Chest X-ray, AP view. Patient: 28 years old, sex M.
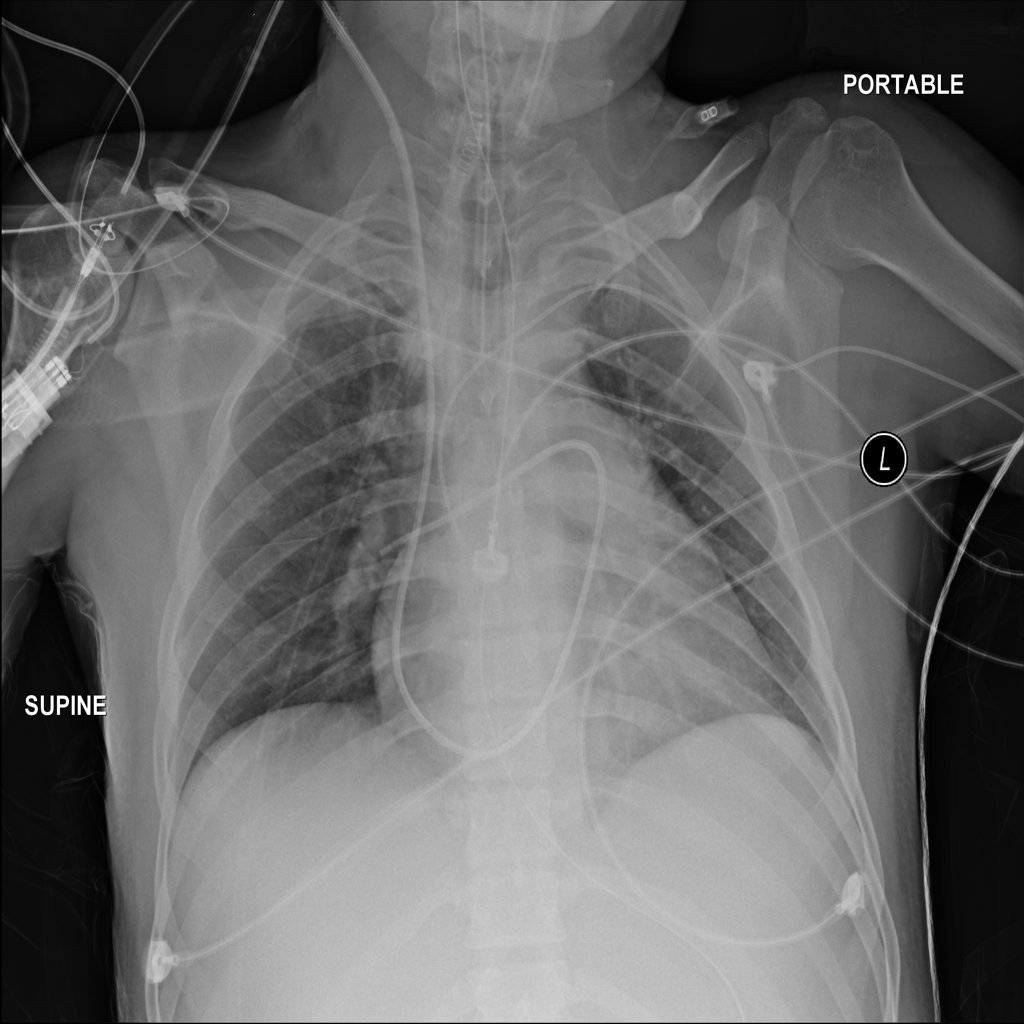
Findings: Infiltration